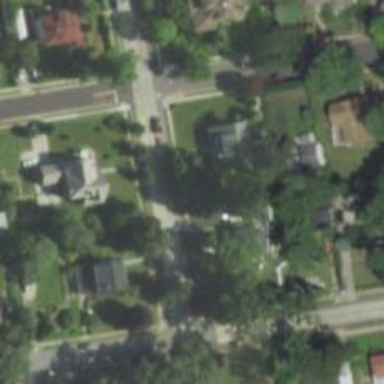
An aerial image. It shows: Neighborhood.